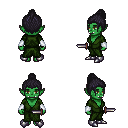
a pixel art fantasy rpg character, female body template, orc, green skin, green robe, gold greaves, raven short topknot hairstyle, white cloth bracers, metal boots, dagger, four views (front, back, left, right), 2x2 character sprite sheet, small pixel art, hard edges, no anti-aliasing